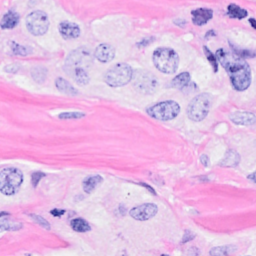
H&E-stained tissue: Breast